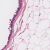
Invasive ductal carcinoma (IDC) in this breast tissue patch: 0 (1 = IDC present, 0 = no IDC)